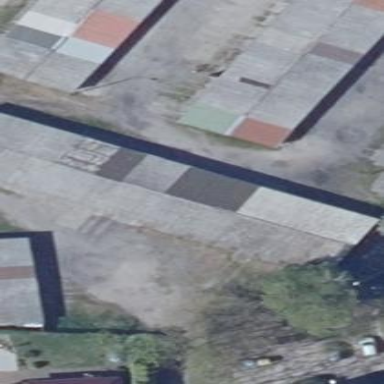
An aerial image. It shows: Group of garages.